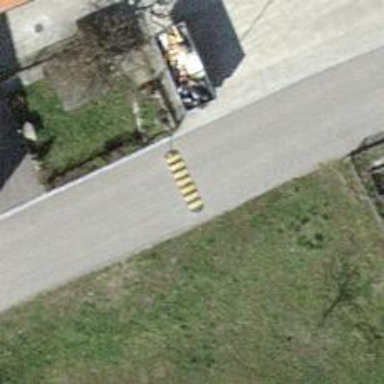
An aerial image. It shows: Bump for traffic calming.